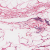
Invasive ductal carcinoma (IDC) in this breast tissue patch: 0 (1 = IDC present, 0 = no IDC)